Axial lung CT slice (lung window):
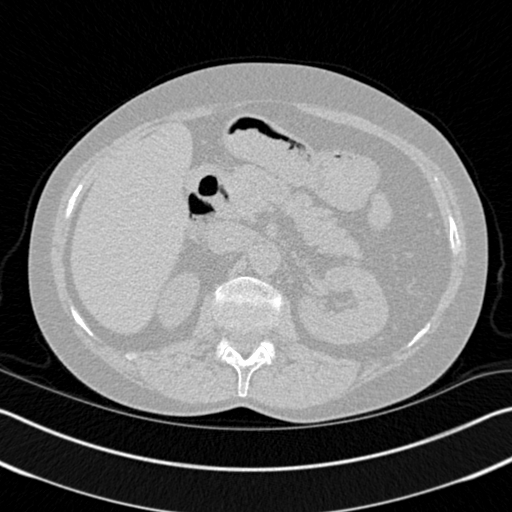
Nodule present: no